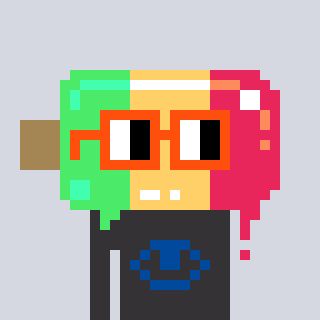
a pixel art character with square orange glasses, a icepop-shaped head and a grayscale-colored body on a cool background